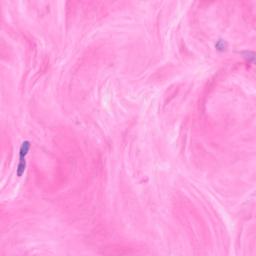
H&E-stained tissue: Breast